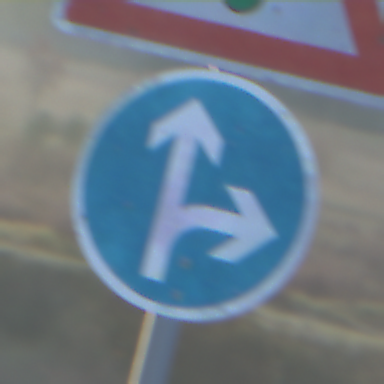
Verkehrszeichen: VorgeschriebeneFahrtrichtungGeradeausOderRechts
Zusatzzeichen oben: Lichtzeichenanlage
Umgebung: Outdoor, Nature
Tageszeit: Dawn
Wetter: Clear
Licht: Natural
Jahreszeit: NotSpecified
Kontrast: LowContrast